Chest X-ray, PA view. Patient: 76 years old, sex M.
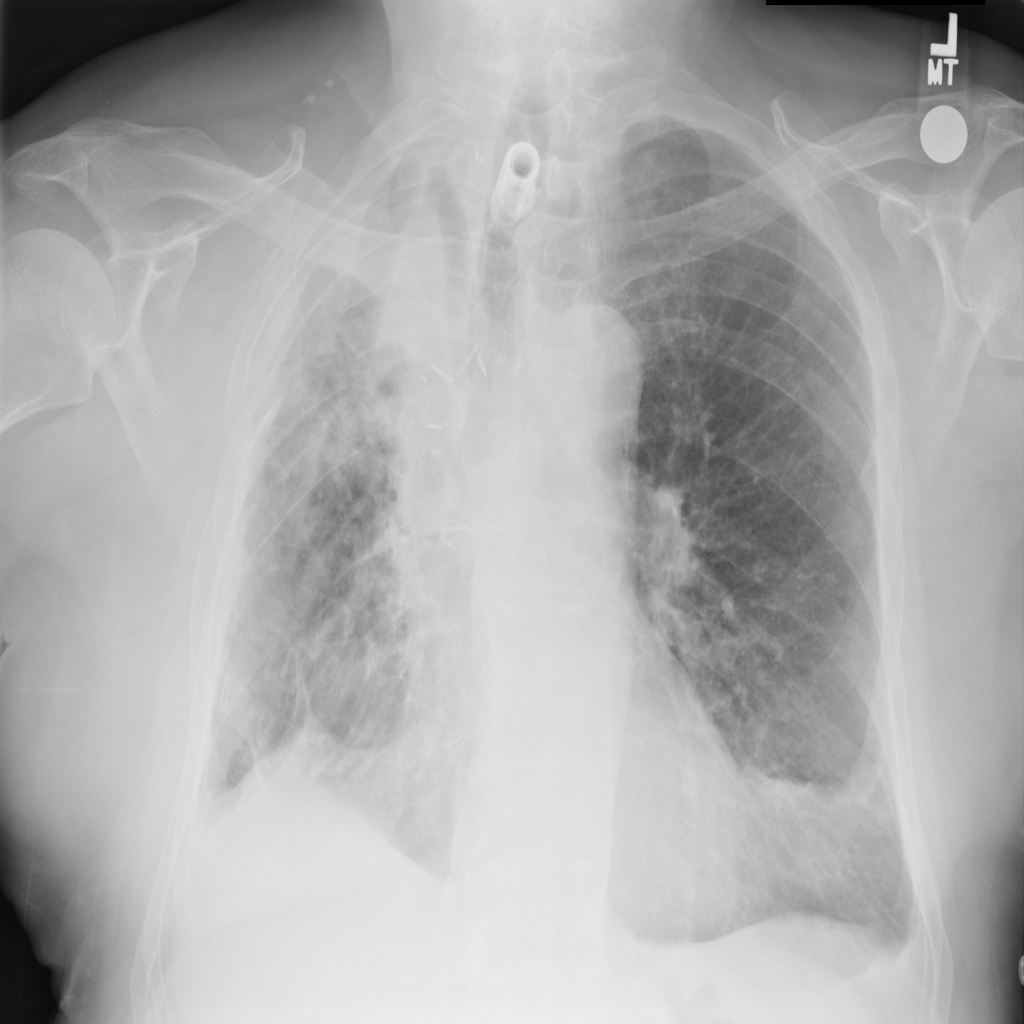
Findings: Atelectasis